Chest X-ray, PA view. Patient: 26 years old, sex F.
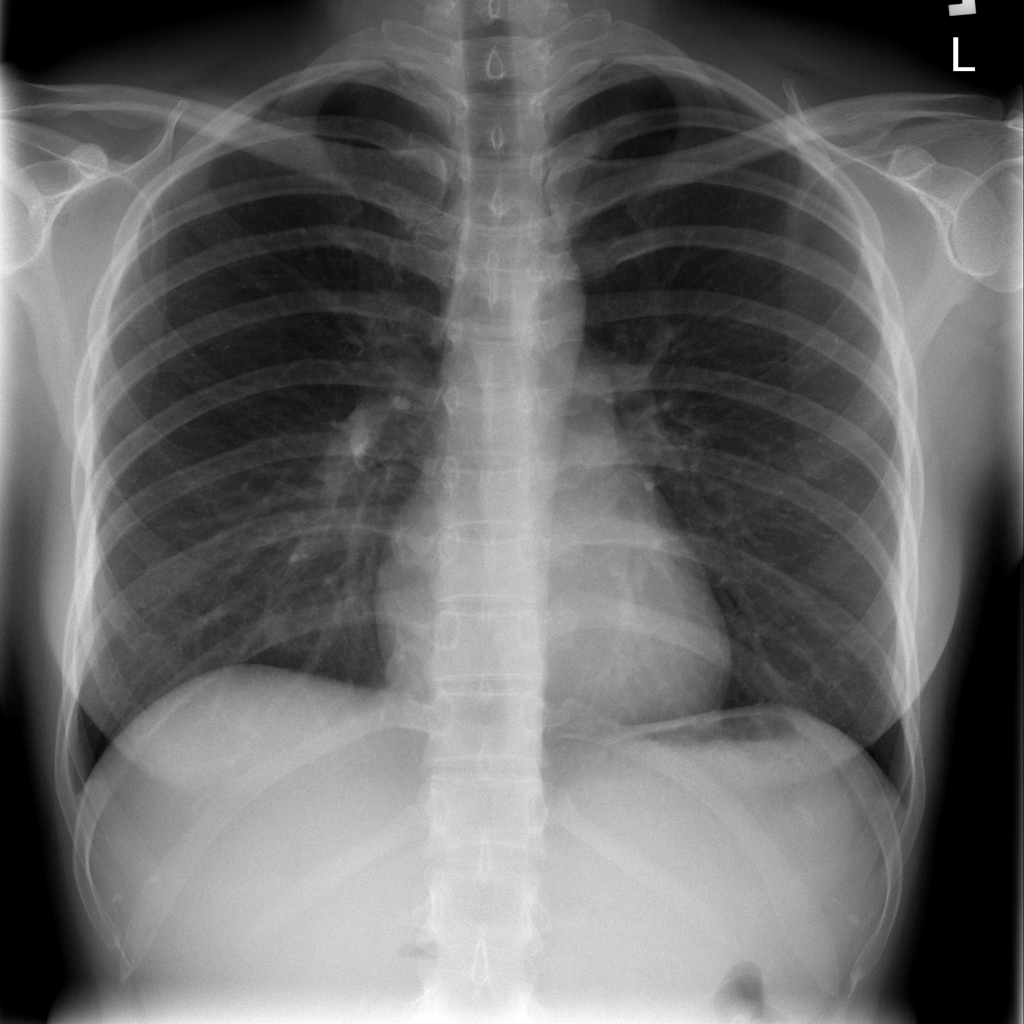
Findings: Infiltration